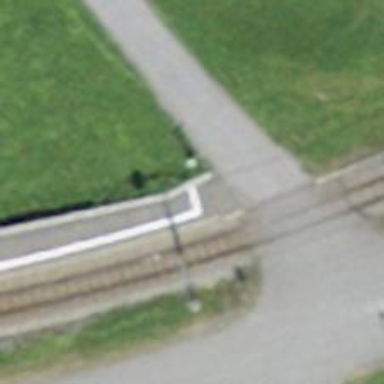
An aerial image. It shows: Railway halt.